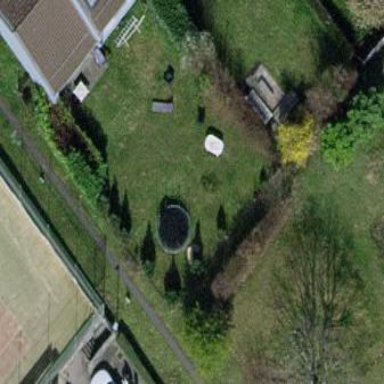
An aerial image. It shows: Garden surrounded by fence.